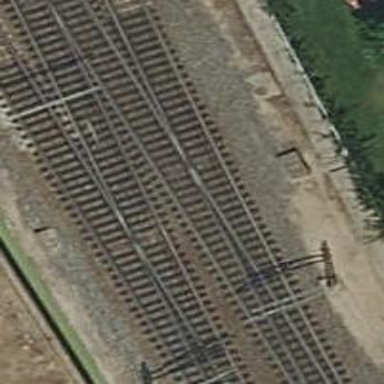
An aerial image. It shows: Railway track with contact lines for electrification.